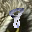
Label: 8